【题型】填空题　【知识点】平面几何　【难度】medium
如图，要在$A$和$D$两地之间修建一条笔直的隧道. 现从$B$地和$C$地测量得：$\angle DBC = 24.2^\circ$，$\angle DCB = 35.4^\circ$，$\angle CBA = 55.8^\circ$，$\angle BCA = 52.9^\circ$. 若$B$、$C$的直线距离为$5.8$公里，则隧道$AD$长为\underline{\quad\quad\quad\quad\quad\quad}公里.（结果精确到$0.1$公里）

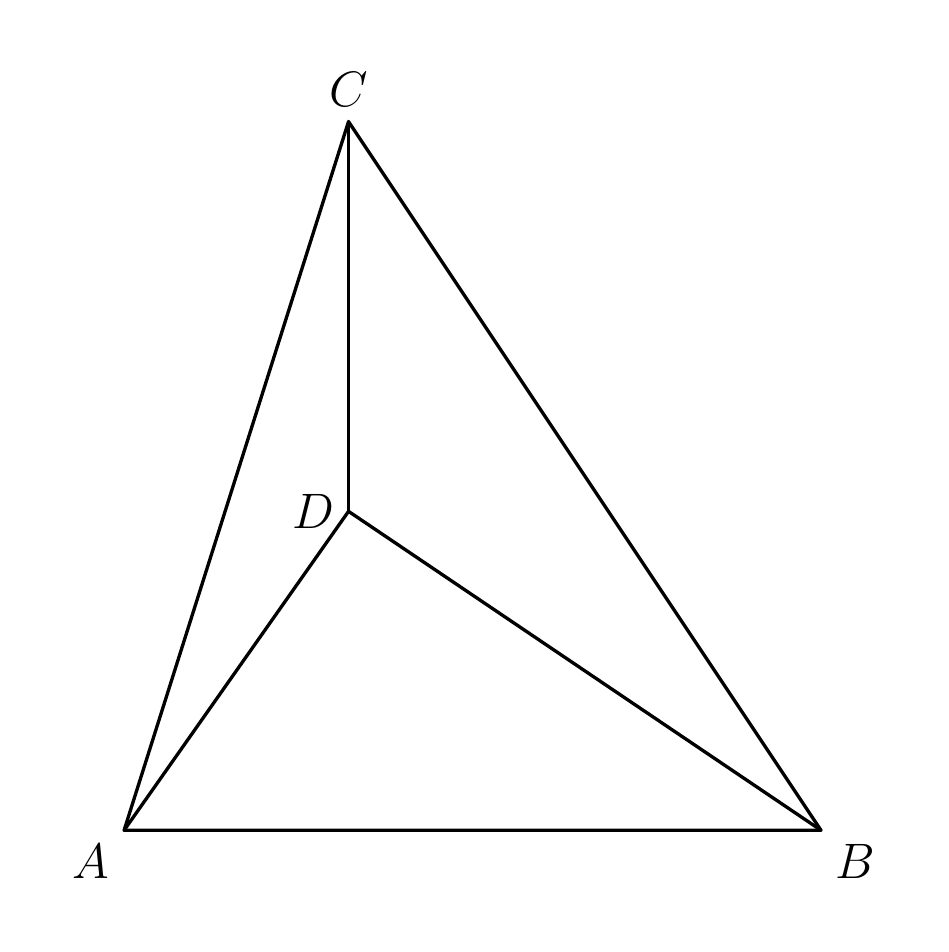
【解答】
【答案】$2.6$

【分析】设$\angle DAB = \theta$，在$\triangle ADB$，$\triangle ADC$，$\triangle BDC$中利用正弦定理，可求$\theta$，进而可求$AD$.

【详解】由题意：$\angle BAC = 180^\circ - 55.8^\circ - 52.9^\circ = 71.3^\circ$.

设$\angle DAB = \theta$，则$\angle DAC = 71.3^\circ - \theta$.
\medskip

在$\triangle ADC$中，$\dfrac{AD}{\sin(52.9^\circ - 35.4^\circ)} = \dfrac{DC}{\sin(71.3^\circ - \theta)}$，即$\dfrac{AD}{\sin17.5^\circ} = \dfrac{DC}{\sin(71.3^\circ - \theta)}$.
\medskip

在$\triangle BDC$中，$\dfrac{DC}{\sin24.2^\circ} = \dfrac{BD}{\sin35.4^\circ}$.
\medskip

在$\triangle ADB$中，$\dfrac{BD}{\sin\theta} = \dfrac{AD}{\sin(55.8^\circ - 24.2^\circ)}$，即$\dfrac{BD}{\sin\theta} = \dfrac{AD}{\sin31.6^\circ}$.

将以上三式相乘，得：$\sin17.5^\circ \sin24.2^\circ \sin\theta = \sin(71.3^\circ - \theta)\sin35.4^\circ \sin31.6^\circ$，

从而有：$\sin17.5^\circ \sin24.2^\circ = (\sin71.3^\circ \cot\theta - \cos71.3^\circ)\sin35.4^\circ \sin31.6^\circ$，

所以：$\cot\theta = \left(\dfrac{\sin17.5^\circ \sin24.2^\circ}{\sin35.4^\circ \sin31.6^\circ} + \cos71.3^\circ\right) \cdot \dfrac{1}{\sin71.3^\circ} \approx 0.768$.

所以$\theta \approx \text{arccot}0.768 \approx 52.50^\circ$.

在$\triangle BDC$中，$\angle BDC = 180^\circ - 35.4^\circ - 24.2^\circ = 120.4^\circ$，$\dfrac{BD}{\sin35.4^\circ} = \dfrac{BC}{\sin120.4^\circ}$，

所以$BD = \dfrac{5.8 \sin35.4^\circ}{\sin120.4^\circ} \approx 3.9$.

在$\triangle ADB$中，$\dfrac{BD}{\sin52.5^\circ} = \dfrac{AD}{\sin31.6^\circ} \Rightarrow AD = \dfrac{3.9 \sin31.6^\circ}{\sin52.5^\circ} \approx 2.6$.

故答案为：$2.6$